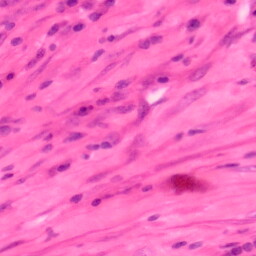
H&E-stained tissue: Colon